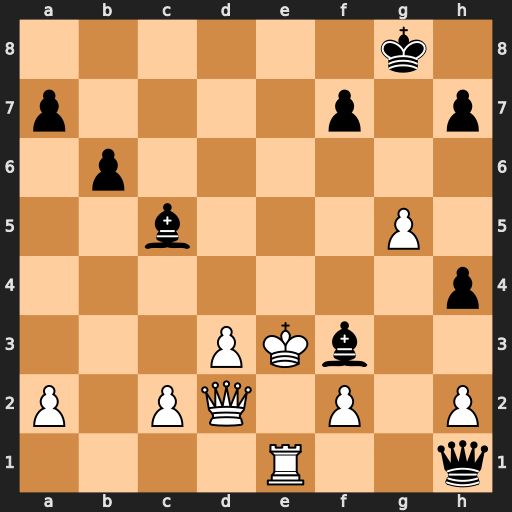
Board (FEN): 6k1/p4p1p/1p6/2b3P1/7p/3PKb2/P1PQ1P1P/4R2q
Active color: w
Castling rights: -
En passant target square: -
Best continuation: d4 Qg2 dxc5 Qxg5+ Kd3 Qd5+ Kc3